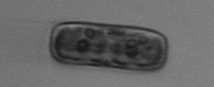
Label: Ephemera